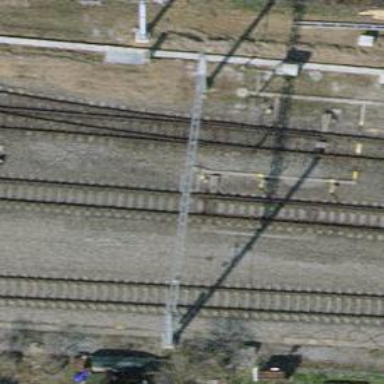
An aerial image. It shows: Railway switch.